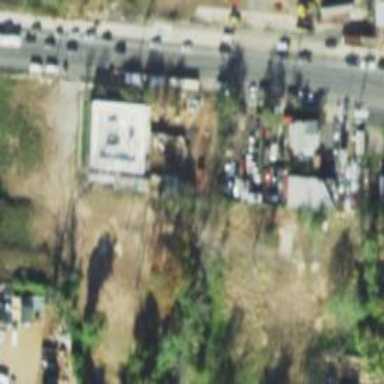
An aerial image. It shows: Animal shelter.